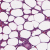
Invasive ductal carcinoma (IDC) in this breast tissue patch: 0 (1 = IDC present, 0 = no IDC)